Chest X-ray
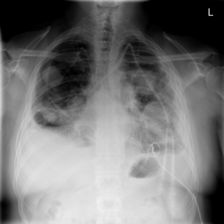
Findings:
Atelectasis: negative
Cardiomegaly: negative
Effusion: negative
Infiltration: negative
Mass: negative
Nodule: negative
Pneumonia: negative
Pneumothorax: negative
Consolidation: negative
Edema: negative
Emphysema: negative
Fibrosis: negative
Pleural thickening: negative
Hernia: negative